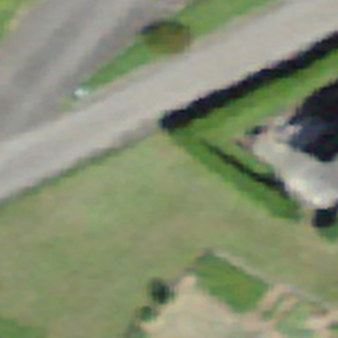
Label: other